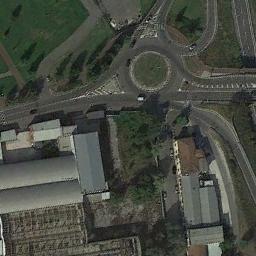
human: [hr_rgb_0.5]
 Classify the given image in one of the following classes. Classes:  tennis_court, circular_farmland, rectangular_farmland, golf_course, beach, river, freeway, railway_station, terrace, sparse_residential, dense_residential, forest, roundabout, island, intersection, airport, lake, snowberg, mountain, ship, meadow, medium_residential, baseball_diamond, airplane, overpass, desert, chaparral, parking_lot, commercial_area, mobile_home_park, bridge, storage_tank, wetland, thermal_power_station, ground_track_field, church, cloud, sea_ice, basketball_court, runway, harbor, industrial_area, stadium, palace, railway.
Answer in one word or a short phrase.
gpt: roundabout